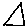
Label: triangle